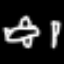
Label: airplane